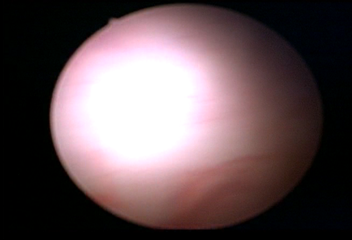
Modality: WLC
Class: Normal mucosa
Bladder cancer association: No